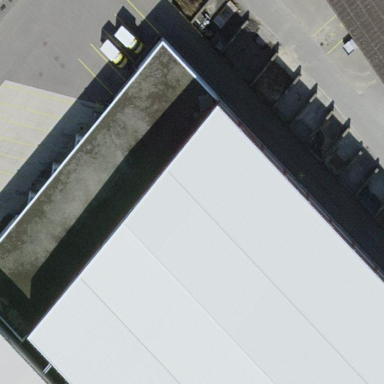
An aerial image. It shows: Commercial building.